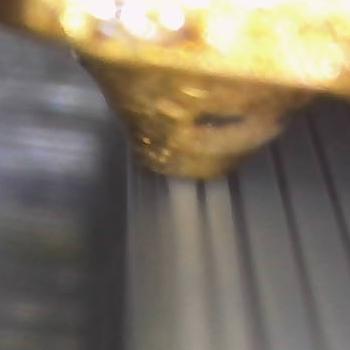
Flow rate: 61%